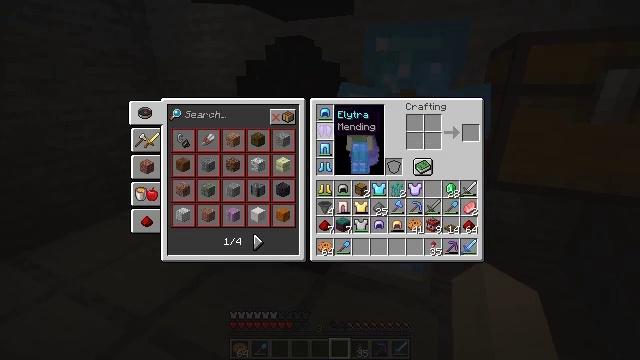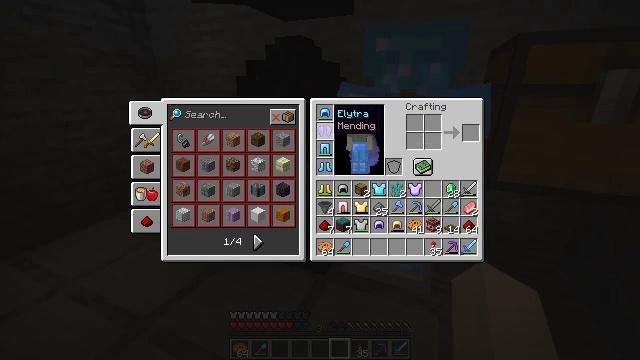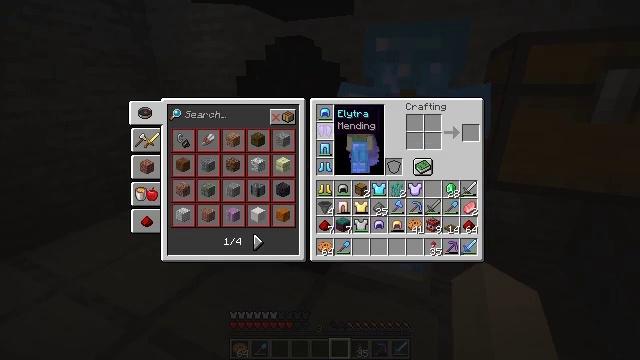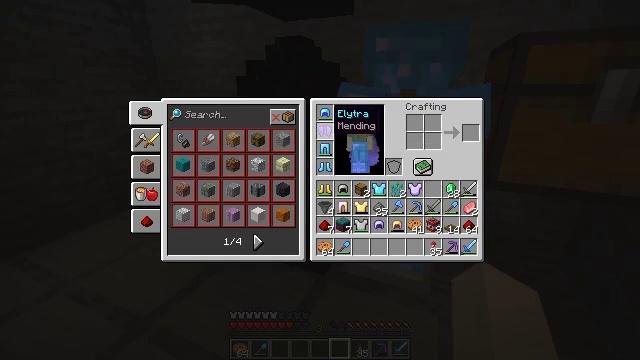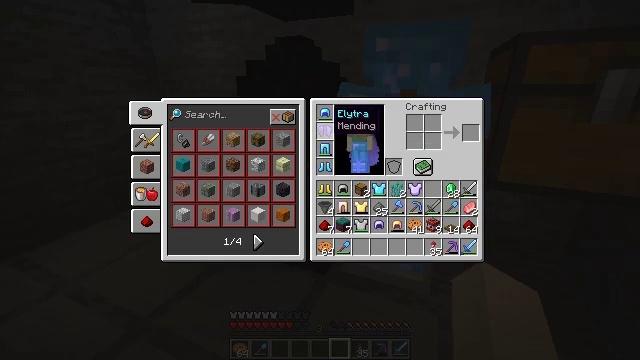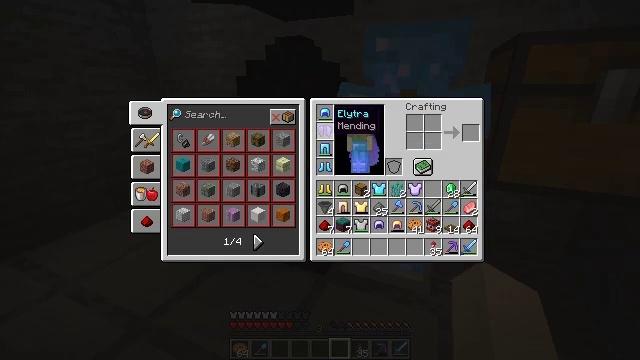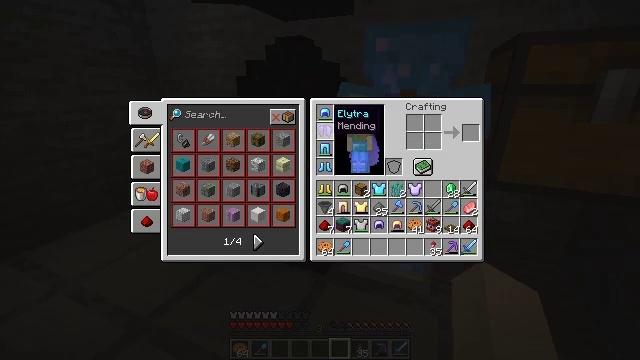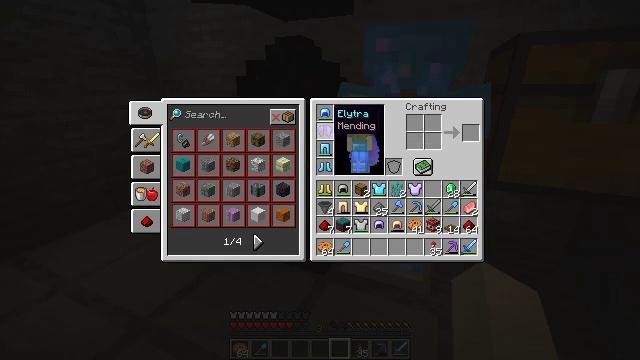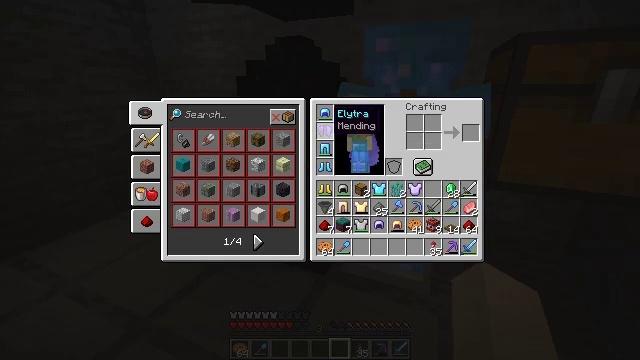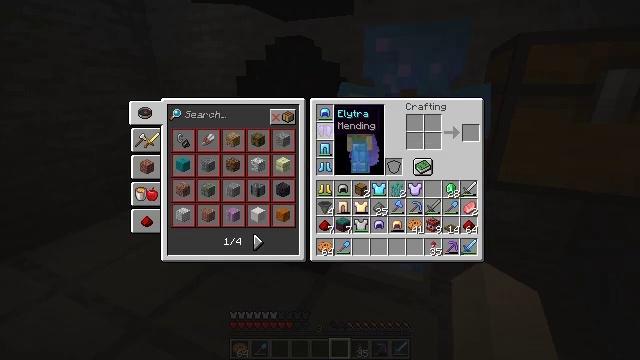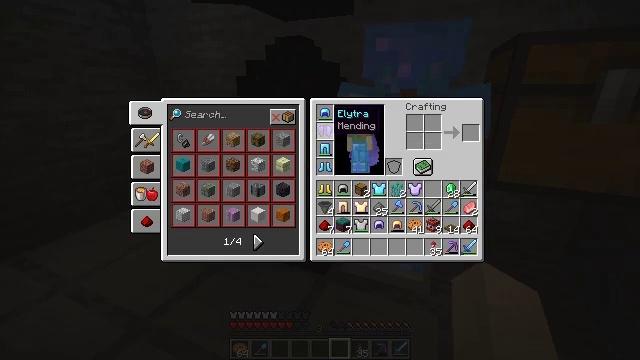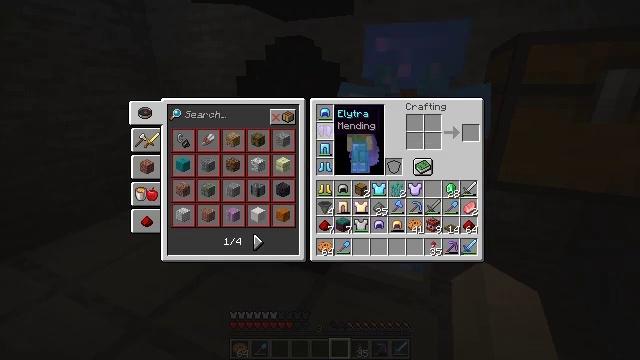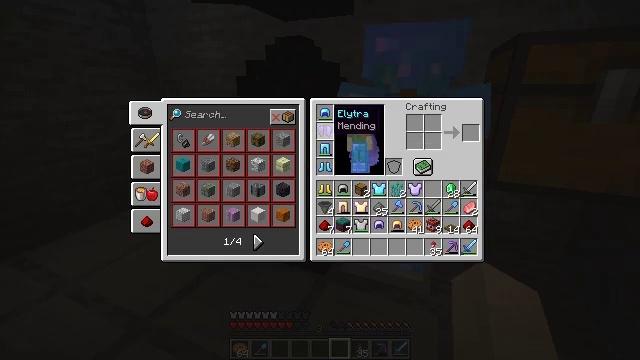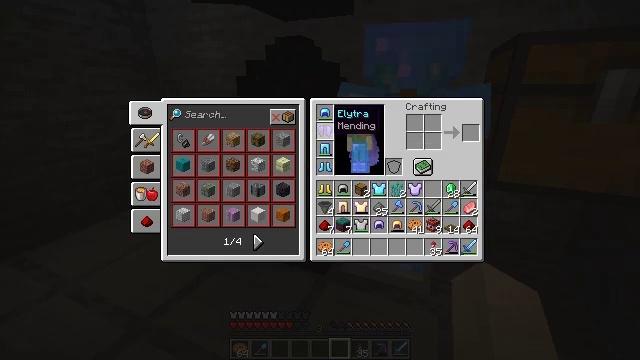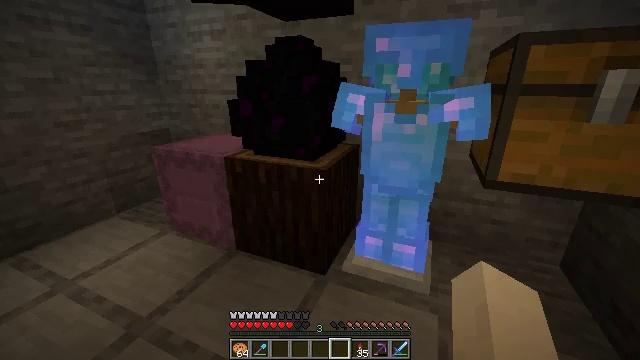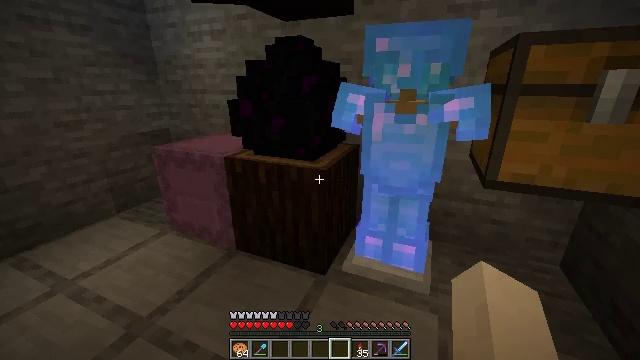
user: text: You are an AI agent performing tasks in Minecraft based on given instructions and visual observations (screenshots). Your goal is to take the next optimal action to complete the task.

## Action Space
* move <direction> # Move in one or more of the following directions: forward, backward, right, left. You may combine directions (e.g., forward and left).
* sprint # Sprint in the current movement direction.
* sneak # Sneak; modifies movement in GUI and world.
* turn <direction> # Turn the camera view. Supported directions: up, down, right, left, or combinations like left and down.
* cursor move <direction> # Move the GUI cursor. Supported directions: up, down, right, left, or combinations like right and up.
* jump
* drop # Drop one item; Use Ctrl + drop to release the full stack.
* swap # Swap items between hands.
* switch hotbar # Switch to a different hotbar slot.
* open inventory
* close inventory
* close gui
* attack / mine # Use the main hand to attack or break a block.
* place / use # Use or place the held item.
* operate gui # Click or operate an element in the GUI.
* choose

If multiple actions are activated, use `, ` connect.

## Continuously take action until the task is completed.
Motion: motion action
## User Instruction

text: Make a golden carrot with a carrot and gold nuggets.
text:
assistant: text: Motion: no_op
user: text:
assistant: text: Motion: no_op
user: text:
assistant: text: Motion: no_op
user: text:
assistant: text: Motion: no_op
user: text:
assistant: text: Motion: no_op
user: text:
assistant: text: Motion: no_op
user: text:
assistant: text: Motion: no_op
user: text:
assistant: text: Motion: no_op
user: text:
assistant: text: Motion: no_op
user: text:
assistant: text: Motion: no_op
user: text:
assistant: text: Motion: no_op
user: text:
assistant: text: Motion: no_op
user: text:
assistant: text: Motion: no_op
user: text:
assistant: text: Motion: no_op
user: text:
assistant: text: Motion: no_op
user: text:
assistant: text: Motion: no_op
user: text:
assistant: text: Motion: no_op
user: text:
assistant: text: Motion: no_op
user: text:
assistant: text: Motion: turn right and down
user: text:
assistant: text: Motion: turn right and down
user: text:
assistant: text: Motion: turn right and down
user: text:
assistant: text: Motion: no_op
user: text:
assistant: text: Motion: no_op
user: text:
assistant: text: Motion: no_op
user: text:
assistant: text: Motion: no_op
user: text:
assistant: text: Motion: no_op
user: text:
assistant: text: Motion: turn left
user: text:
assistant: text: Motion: turn left
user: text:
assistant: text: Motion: turn left and up
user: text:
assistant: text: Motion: turn left and up